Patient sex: M
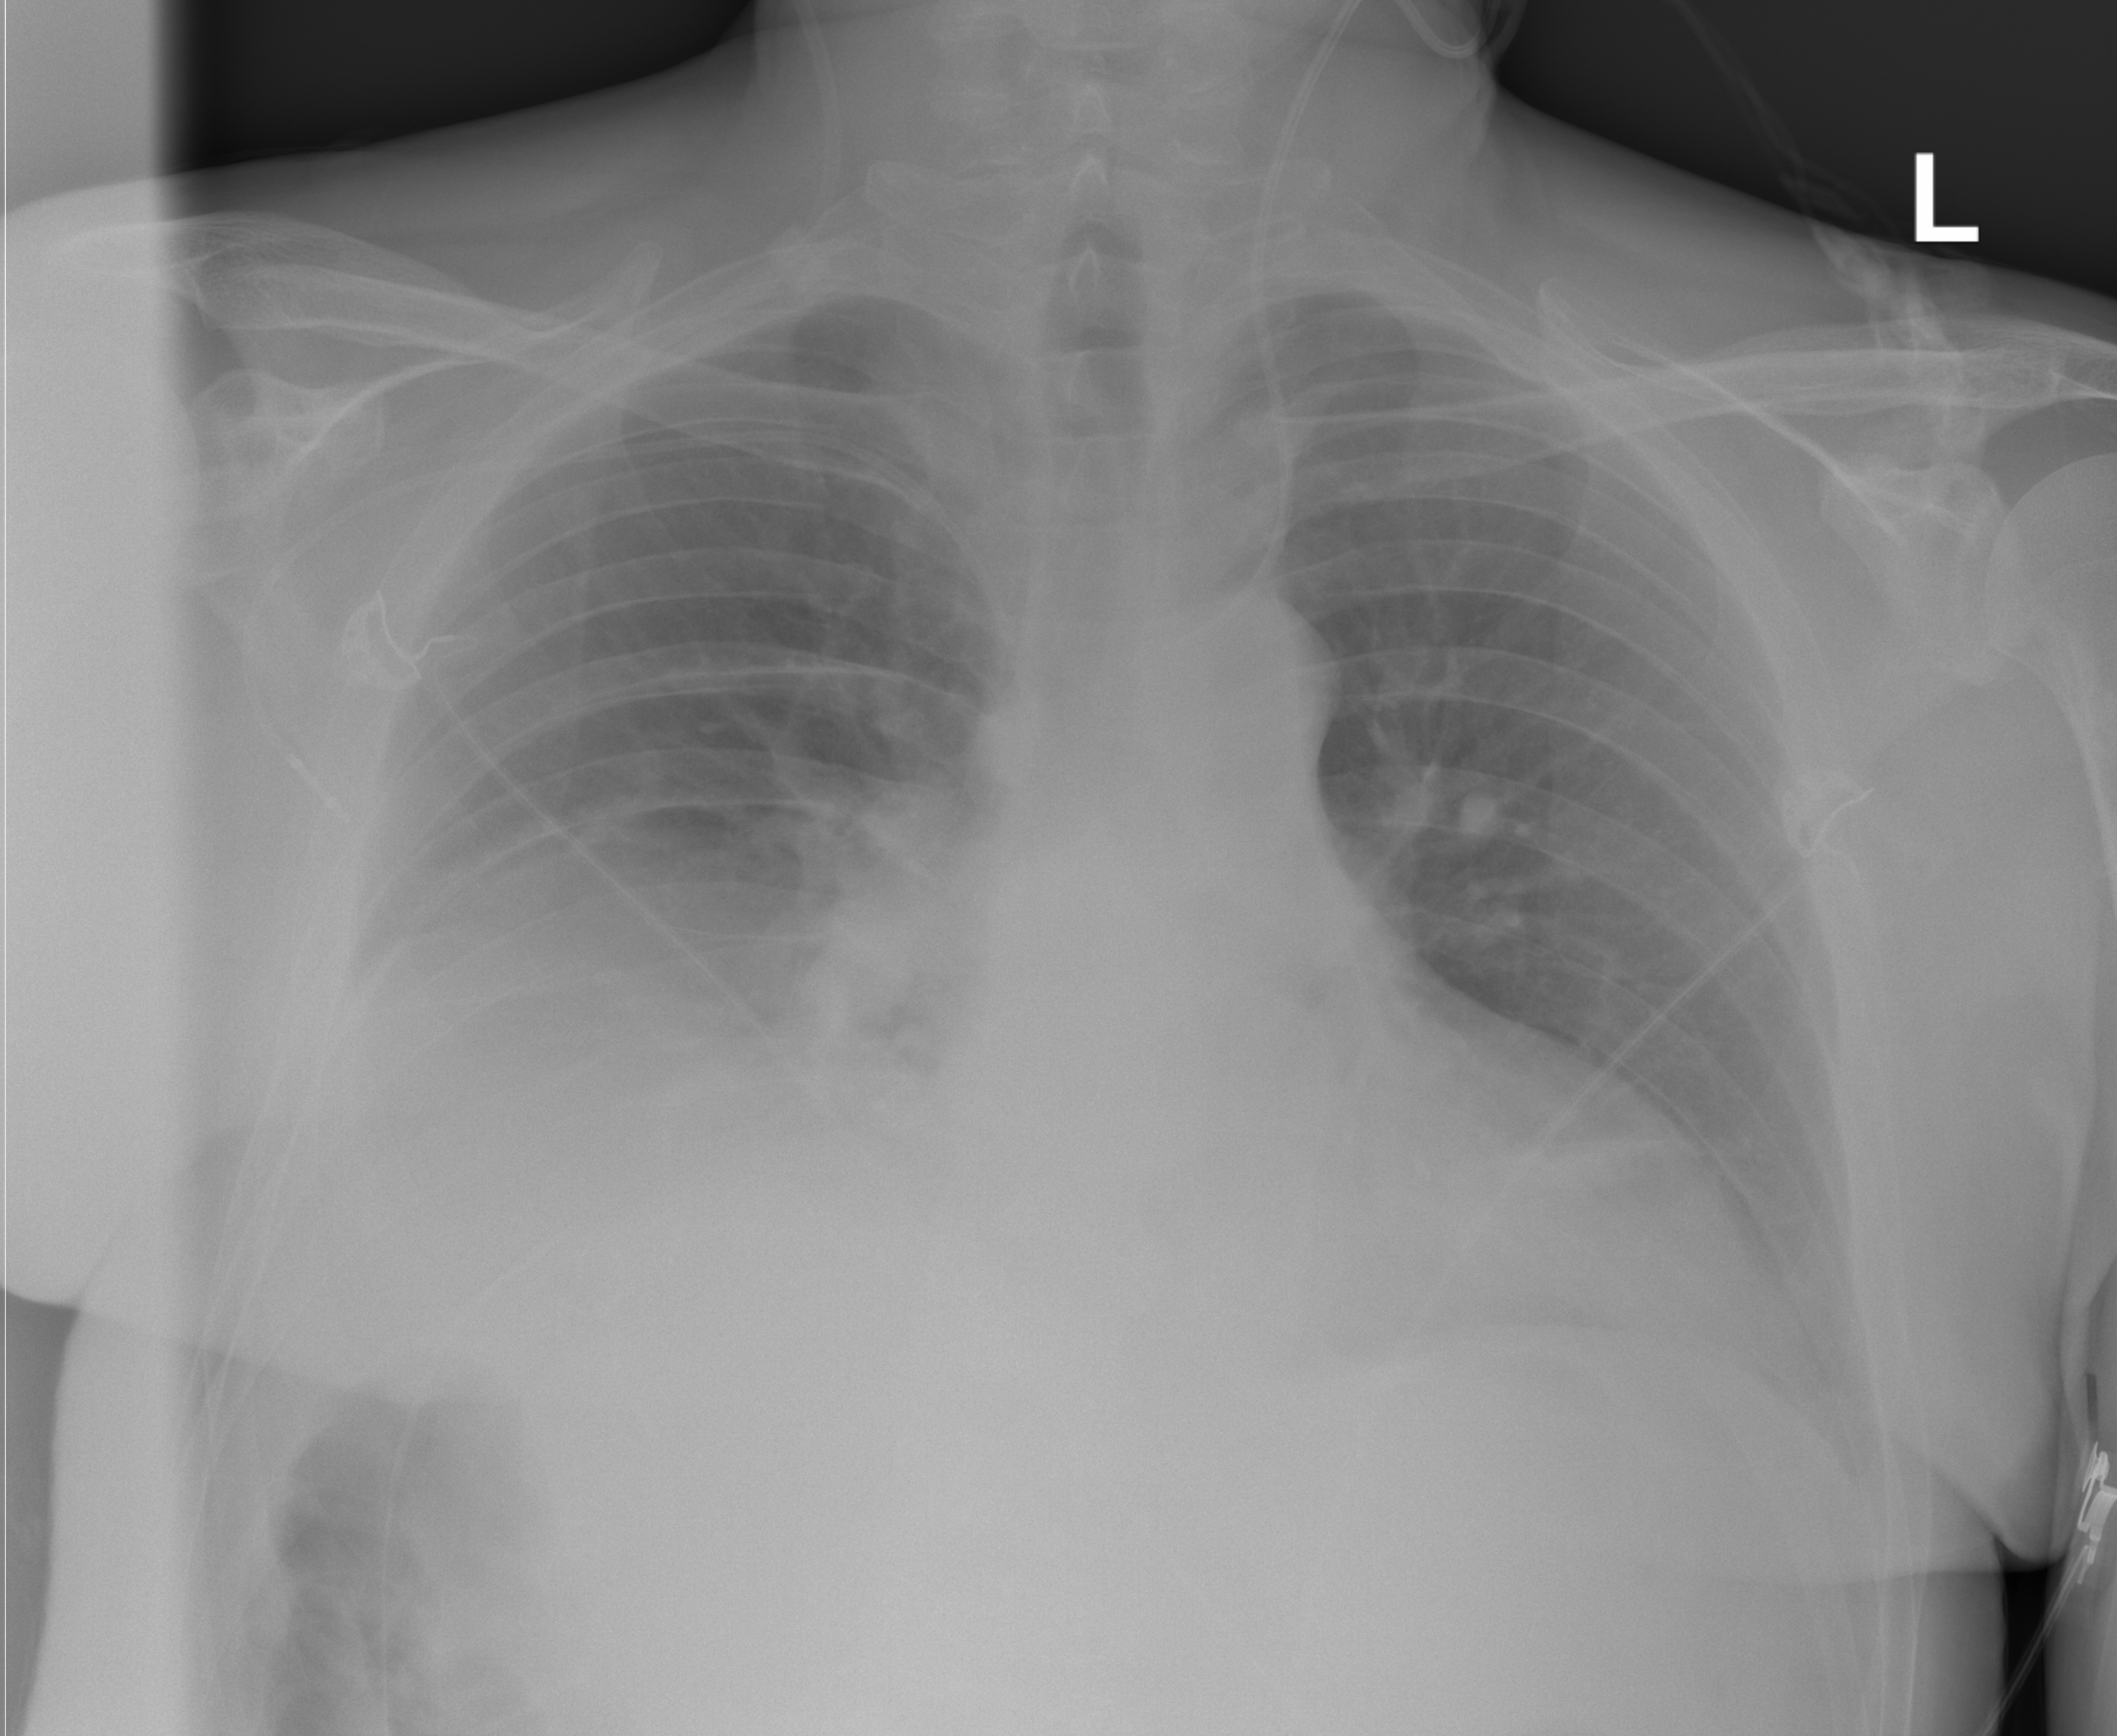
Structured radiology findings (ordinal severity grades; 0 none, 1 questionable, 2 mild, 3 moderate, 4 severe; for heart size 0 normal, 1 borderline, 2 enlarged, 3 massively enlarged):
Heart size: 1
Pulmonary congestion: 0
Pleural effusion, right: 3
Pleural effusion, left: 2
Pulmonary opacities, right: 2
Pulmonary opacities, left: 0
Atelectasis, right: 2
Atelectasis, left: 2